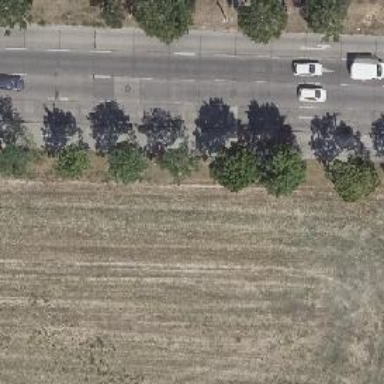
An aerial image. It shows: Avenue lined with deciduous broadleaved trees.